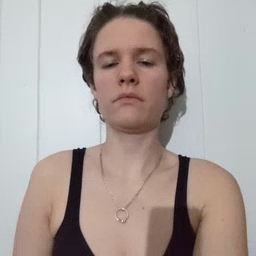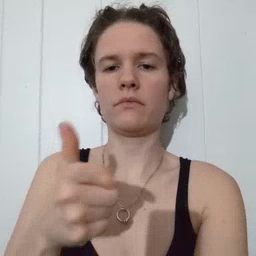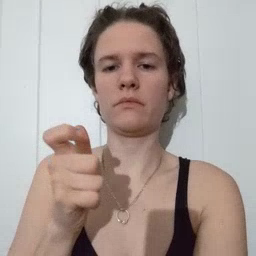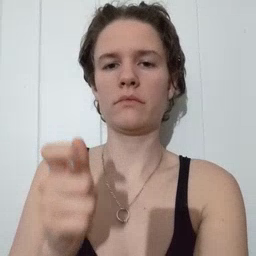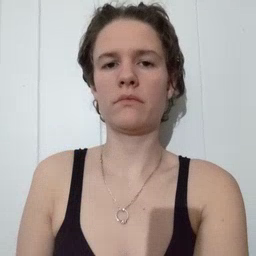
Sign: fast